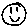
Label: smiley face